Тонкостенная цилиндрическая трубка массы $M$ катится без проскальзывания по горизонтальной поверхности неподвижной плиты $П$ со скоростью $v_{0}$ и попадает на ленту горизонтального транспортера, движущуюся в том же направлении со скоростью $u$ (см. рисунок).  Коэффициент трения скольжения между трубкой и лентой равен $\mu$.
Через какое время $t_{1}$ после вкатывания на ленту трубка начнет катиться по ленте без проскальзывания?
Определите изменение кинетической энергии трубки за время $t_{1}$.
Чему равно количество теплоты, выделившееся в результате трения трубки о ленту за время $t_{1}$?
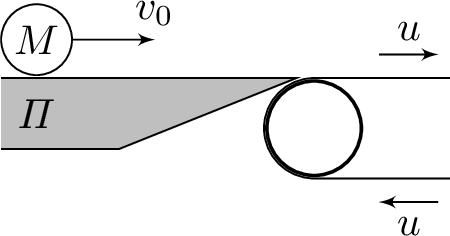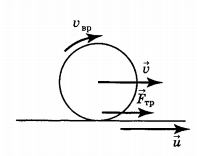
Через какое время $t_{1}$ после вкатывания на ленту трубка начнет катиться по ленте без проскальзывания?
Решение: Рассмотрим систему координат, связанную с верхней стороной ленты. Начало отсчета $(t=0)$ — момент вкатывания трубки на ленту. Начальная скорость центра масс трубки $v(0)=v_{0}-u$, начальная скорость точек на поверхности трубки относительно центра масс $v_{вр}(0)=v_{0}$. При проскальзывании трубки на нее действует сила трения скольжения $F_{тр}=\mu M g$ (см. рисунок).  Запишем временные зависимости этих скоростей: $$ v(t)=v_{0}-u+\mu g t, \quad v_{вр}(t)=v_{0}-\mu g t. $$ Трубка покатится без проскальзывания при $t=t_{1}$, когда $v(t_{1})=v_{вр}(t_{1})$, т.e. $v_{0}-u+\mu g t_{1}=v_{0}-\mu g t_{1}$, отсюда $t_{1}=\frac{u}{2 \mu g}$.
Ответ: $$ t_{1}=\frac{u}{2 \mu g}. $$

Определите изменение кинетической энергии трубки за время $t_{1}$.
Решение: Скорость трубки после окончания проскальзывания $$ v(t_{1})=v_{0}-\frac{u}{2}, v_{вр}(t_{1})=v_{0}-\frac{u}{2}. $$ В неподвижной системе координат скорость установившегося движения центра масс трубки при $t \geq t_{1}$ будет равнa $v_{1}=v_{0}+\frac{u}{2}$. Начальная кинетическая энергия трубки равна $$ T_{0}=\frac{M v_{0}^{2}}{2}+\frac{M v_{0}^{2}}{2}=M v_{0}^{2}, $$ а при $t=t_{1}$ $$ T_{1}=\frac{M\left(v_{0}+u / 2\right)^{2}}{2}+\frac{M\left(v_{0}-u / 2\right)^{2}}{2}=M v_{0}^{2}+M \frac{u^{2}}{4}. $$ Изменение кинетической энергии $$ \Delta T=T_{1}-T_{0}=M \frac{u^{2}}{4}. $$
Ответ: $$ \Delta T=M \frac{u^{2}}{4}. $$

Чему равно количество теплоты, выделившееся в результате трения трубки о ленту за время $t_{1}$?
Решение: Количество теплоты, которое выделится при проскальзывании, равно изменению кинетической энергии $\Delta T^{\prime}=T_{0}^{\prime}-T_{1}^{\prime}$ трубки в системе координат, связанной с движущейся лентой. Начальная кинетическая энергия трубки $$ T_{0}^{\prime}=M \frac{\left(v_{0}-u\right)^{2}}{2}+\frac{M v_{0}^{2}}{2}. $$ а при $t=t_{1}$ $$ T_{1}^{\prime}=\frac{M\left(v_{0}-u / 2\right)^{2}}{2}+\frac{M\left(v_{0}-u / 2\right)^{2}}{2}. $$ Уменьшение кинетической энергии трубки равно выделившемуся количеству теплоты: $$ Q=T_{0}^{\prime}-T_{1}^{\prime}=\frac{M u^{2}}{4}. $$
Ответ: $$ Q=\frac{M u^{2}}{4}. $$
Темы:
T, Механика, Динамика, Всероссийские, Вращательное движение, Теплота, Сухое трение, Трение